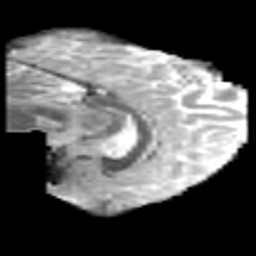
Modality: MD
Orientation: sagittal
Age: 37
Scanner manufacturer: philips
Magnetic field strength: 3 T
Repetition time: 8.61 s
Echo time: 0.1268 s